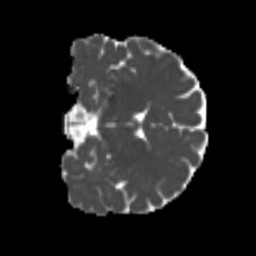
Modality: MD
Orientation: coronal
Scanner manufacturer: siemens
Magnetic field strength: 3 T
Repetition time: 4 s
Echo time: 0.0594 s